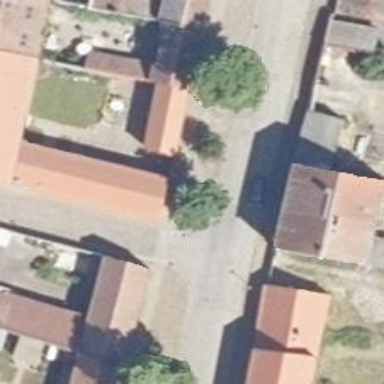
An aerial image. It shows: Residential road with sidewalks on both sides.